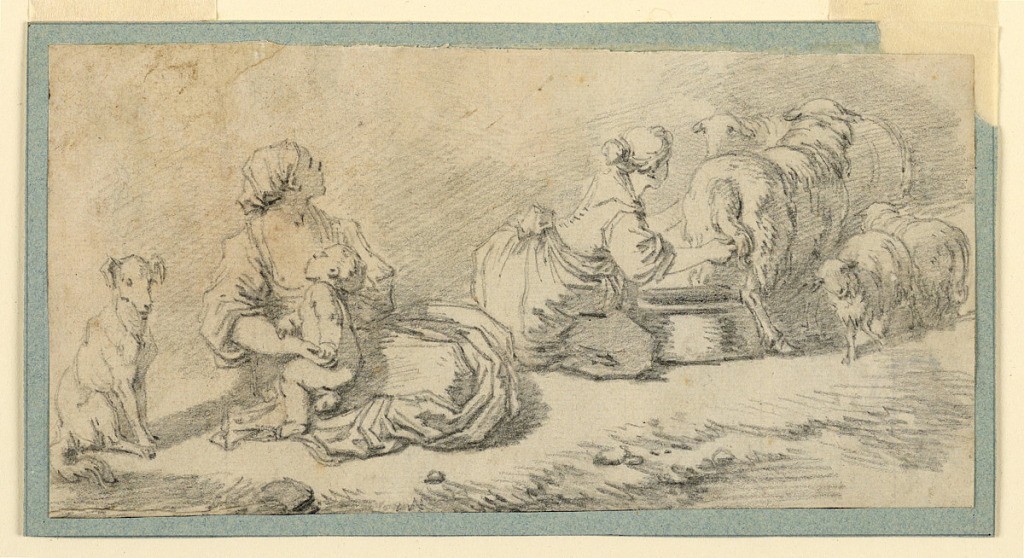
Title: Pastoral Scene
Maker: Jean Honoré Fragonard, French, 1732 - 1806
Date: ca. 1770
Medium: Black crayon on paper
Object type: Drawing
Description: Composition is disposed in a diagonal from the lower left to the upper right corner: a sitting dog, a seated girl with a baby. Another girl in the background is milking a sheep. Lambs and more sheep are shown.